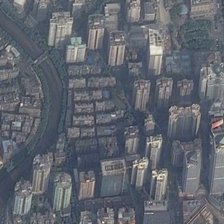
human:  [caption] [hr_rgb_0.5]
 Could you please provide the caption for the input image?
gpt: a curved river is passing this prosperous commercial area .

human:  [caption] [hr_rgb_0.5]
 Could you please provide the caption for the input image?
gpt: the curving road traverses the flat and a commercial .

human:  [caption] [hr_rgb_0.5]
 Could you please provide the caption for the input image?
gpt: a river passes through a series of buildings of different height .

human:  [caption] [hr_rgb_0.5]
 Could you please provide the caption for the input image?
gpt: the curving road traverses the flat and a commercial .

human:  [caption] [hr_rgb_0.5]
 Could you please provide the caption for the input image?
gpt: many commercial tall buildings are in a commercial area with a river .